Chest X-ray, PA view. Patient: 63 years old, sex F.
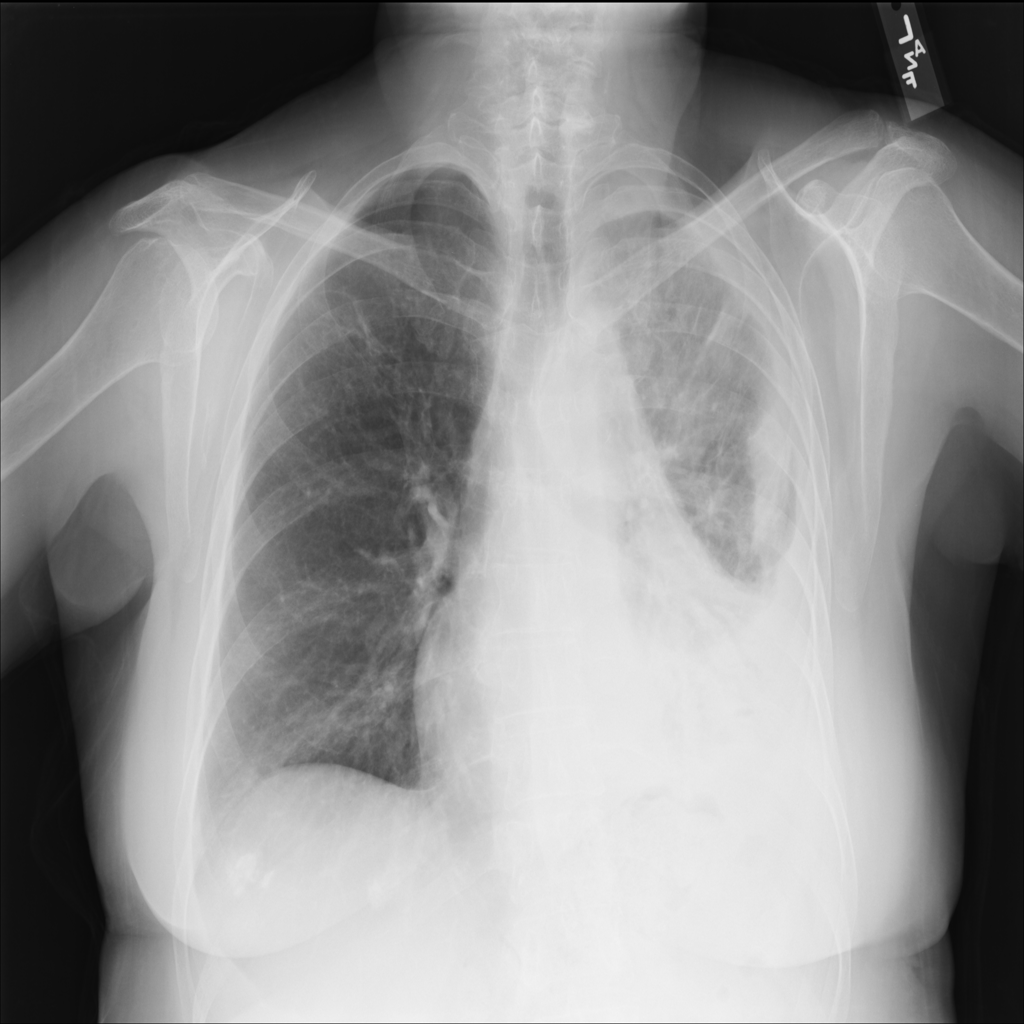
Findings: Pleural_Thickening